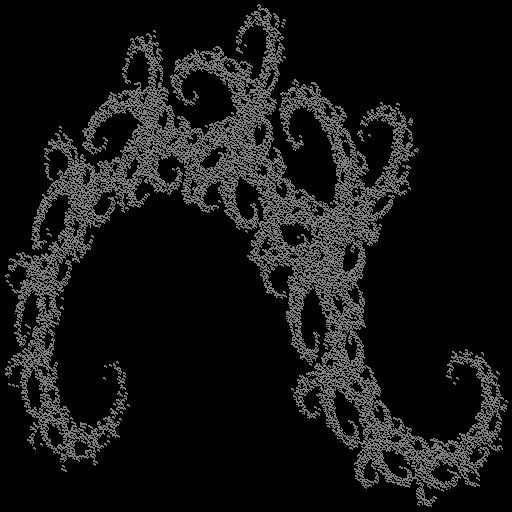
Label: gold_dragon